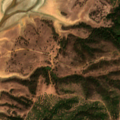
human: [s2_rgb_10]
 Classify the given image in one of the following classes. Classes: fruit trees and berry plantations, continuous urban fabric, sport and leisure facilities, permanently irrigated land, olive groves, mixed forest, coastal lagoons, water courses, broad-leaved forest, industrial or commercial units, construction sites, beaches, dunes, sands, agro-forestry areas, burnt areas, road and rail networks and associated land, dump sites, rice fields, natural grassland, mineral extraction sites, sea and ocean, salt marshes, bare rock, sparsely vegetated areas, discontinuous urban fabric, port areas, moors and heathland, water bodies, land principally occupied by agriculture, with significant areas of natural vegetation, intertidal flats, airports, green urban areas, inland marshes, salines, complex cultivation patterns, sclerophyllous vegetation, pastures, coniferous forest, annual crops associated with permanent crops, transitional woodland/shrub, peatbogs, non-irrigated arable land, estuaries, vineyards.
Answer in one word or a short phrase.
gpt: agro-forestry areas, coniferous forest, transitional woodland/shrub, water bodies